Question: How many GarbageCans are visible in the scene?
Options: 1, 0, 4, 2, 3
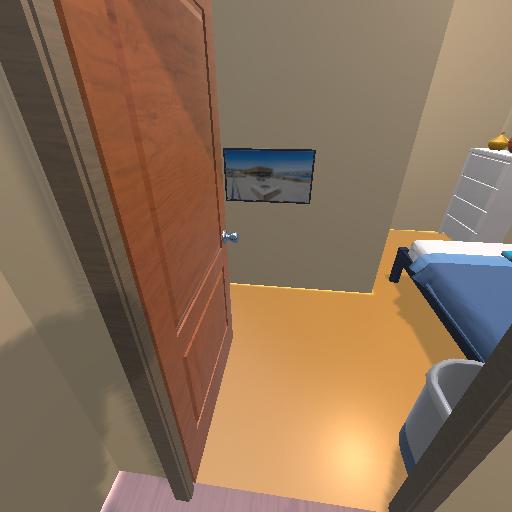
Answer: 1